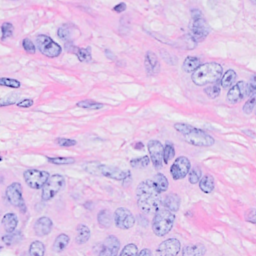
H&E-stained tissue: Breast